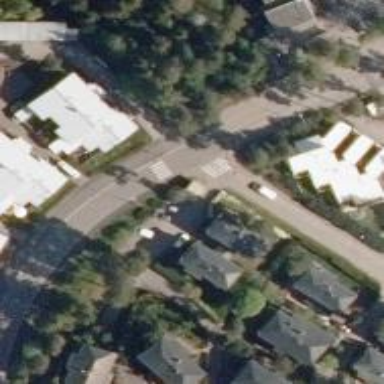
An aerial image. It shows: Marked zebra crossing on the road.